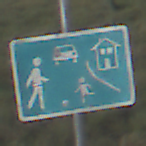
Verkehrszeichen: BeginnVerkehrsberuhigterBereich
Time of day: Night
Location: Outdoor (Nature)
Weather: Clear
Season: NotSpecified
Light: Natural